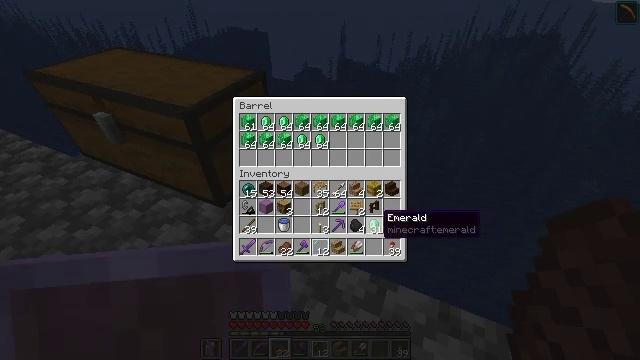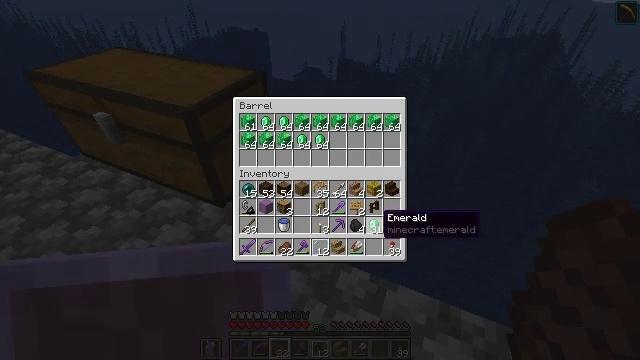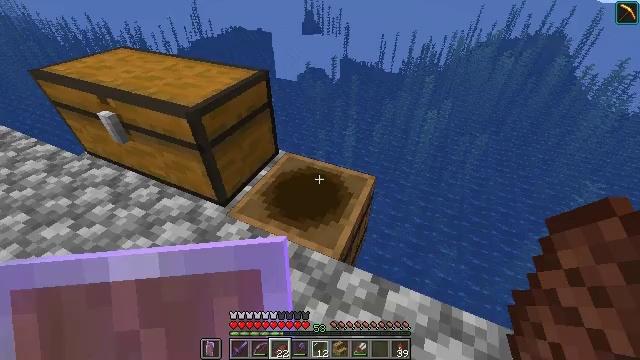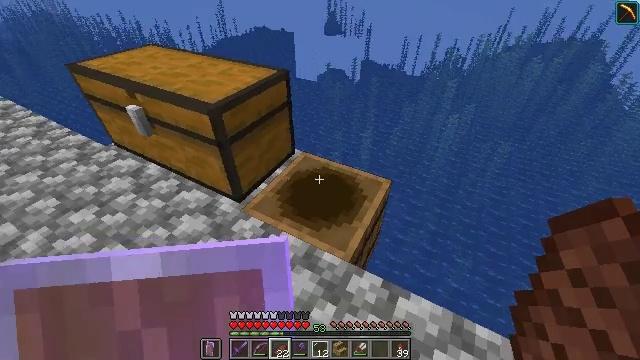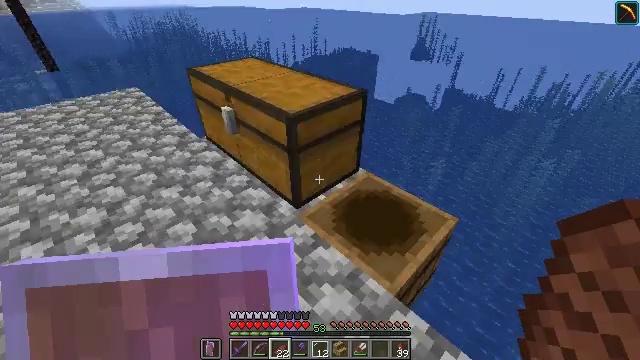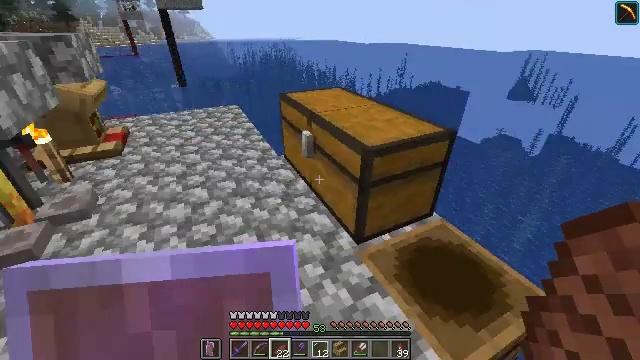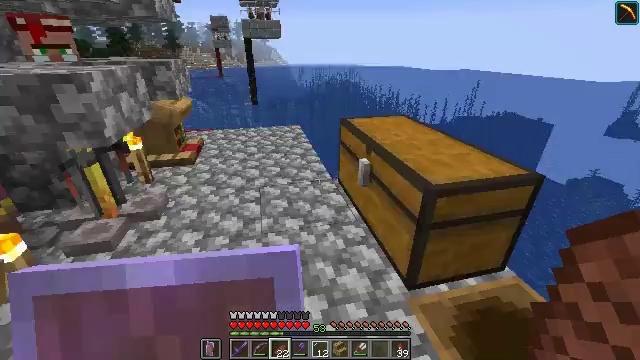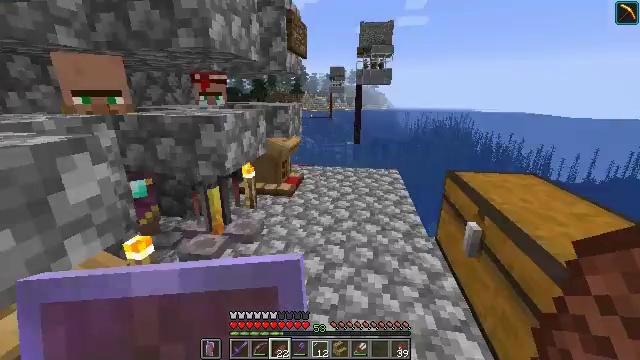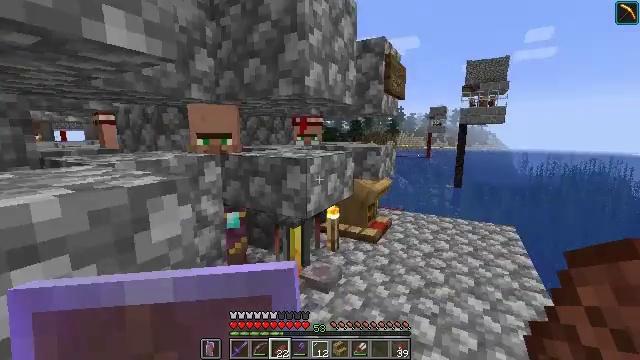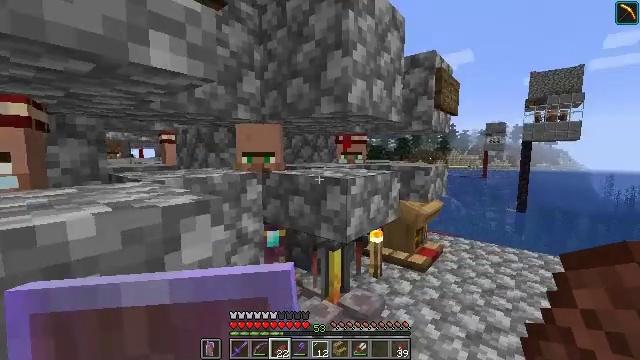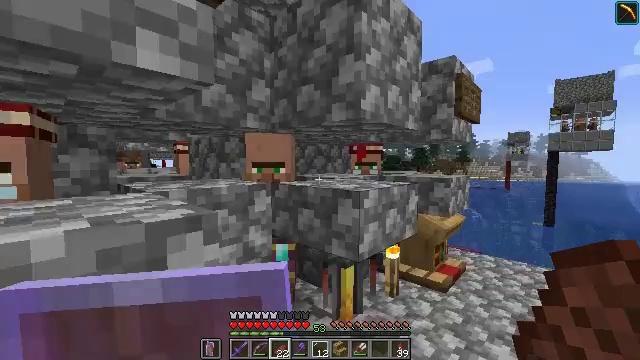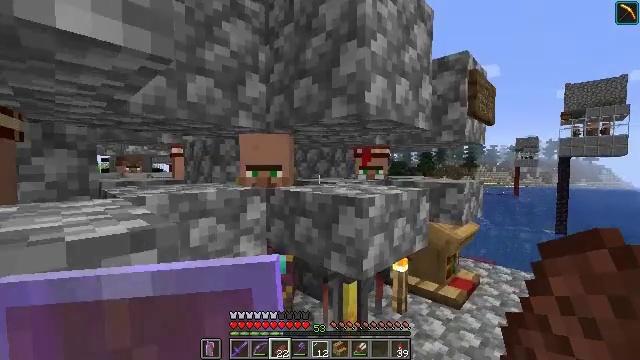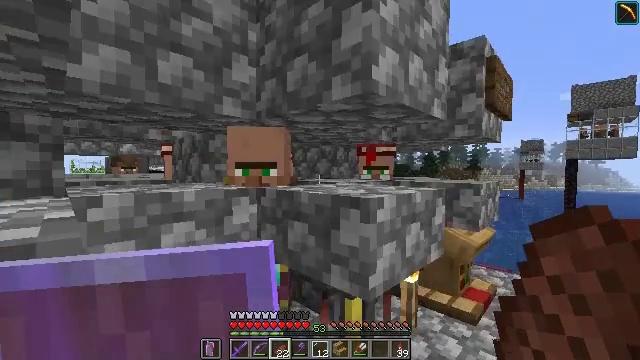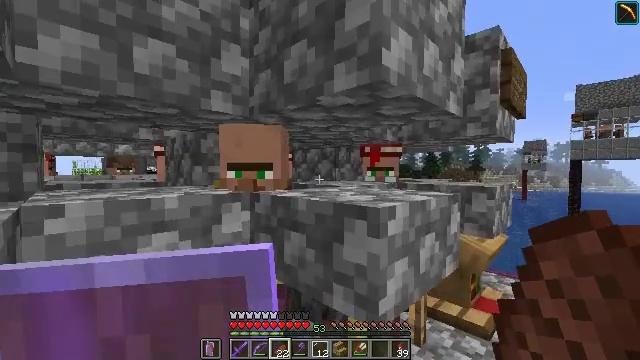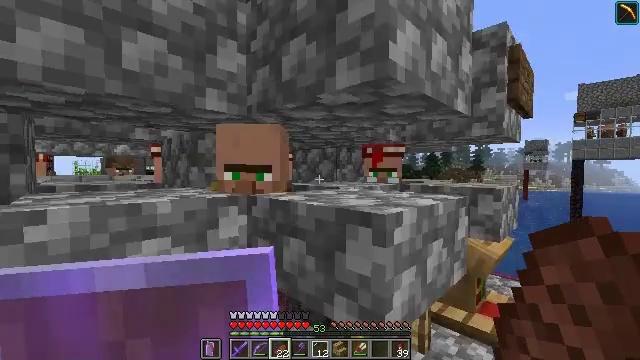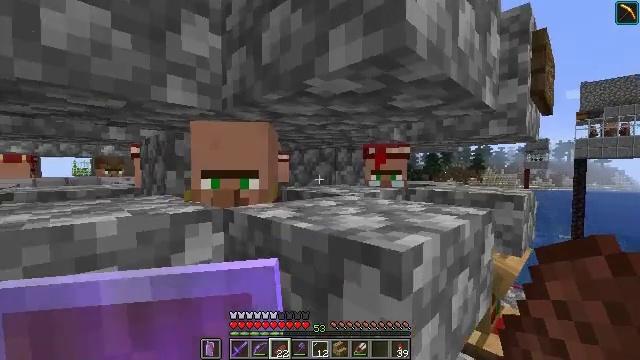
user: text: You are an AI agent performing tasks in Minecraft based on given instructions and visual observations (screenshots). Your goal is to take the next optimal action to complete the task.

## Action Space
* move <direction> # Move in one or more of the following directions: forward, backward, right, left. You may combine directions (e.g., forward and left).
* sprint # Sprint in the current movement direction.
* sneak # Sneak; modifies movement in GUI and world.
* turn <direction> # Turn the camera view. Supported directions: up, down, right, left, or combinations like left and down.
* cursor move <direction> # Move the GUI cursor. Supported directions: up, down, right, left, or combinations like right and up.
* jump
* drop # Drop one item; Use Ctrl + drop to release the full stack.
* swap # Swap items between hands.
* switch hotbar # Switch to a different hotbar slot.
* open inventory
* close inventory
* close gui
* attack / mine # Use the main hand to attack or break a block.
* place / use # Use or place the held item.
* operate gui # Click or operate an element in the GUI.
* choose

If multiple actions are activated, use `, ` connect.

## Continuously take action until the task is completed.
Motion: motion action
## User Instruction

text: craft item air
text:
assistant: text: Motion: no_op
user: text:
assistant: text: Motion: no_op
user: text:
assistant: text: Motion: turn left
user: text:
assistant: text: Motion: turn left and up
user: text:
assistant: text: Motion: move forward, turn left and up
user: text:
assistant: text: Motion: move forward, turn left and up
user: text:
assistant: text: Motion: move forward, turn left and up
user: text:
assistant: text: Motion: move forward, turn left and up
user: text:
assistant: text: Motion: move forward, turn left and up
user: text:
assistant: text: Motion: move forward, turn left and up
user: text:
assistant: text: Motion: move forward, turn left and up
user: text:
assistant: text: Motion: move forward
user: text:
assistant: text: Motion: move forward
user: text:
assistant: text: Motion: move forward
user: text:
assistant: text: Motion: move forward and move right
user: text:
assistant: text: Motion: move forward and move right
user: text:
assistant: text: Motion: move forward and move right
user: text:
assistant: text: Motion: move forward and move right
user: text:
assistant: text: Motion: move forward and move right
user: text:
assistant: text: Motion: move forward and move right
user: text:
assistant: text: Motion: move forward and move right
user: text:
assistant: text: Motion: move forward and move right
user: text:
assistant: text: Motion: no_op
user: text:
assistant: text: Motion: turn right
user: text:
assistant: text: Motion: turn right and down
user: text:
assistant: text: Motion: move right, turn right and down
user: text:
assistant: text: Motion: move right
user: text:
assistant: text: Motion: move right
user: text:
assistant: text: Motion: move forward and move right, turn left
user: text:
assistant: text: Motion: move forward and move right, turn left